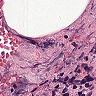
Metastatic tissue present: no